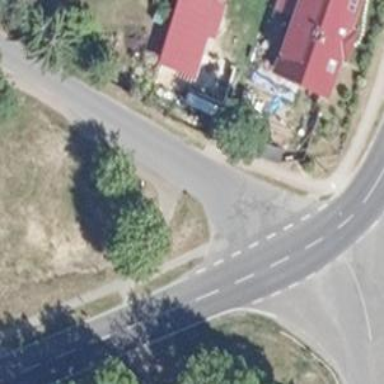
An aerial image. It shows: Road with "give way" sign.